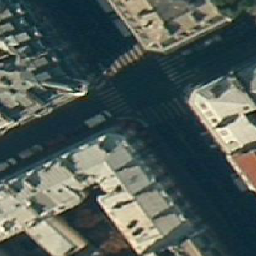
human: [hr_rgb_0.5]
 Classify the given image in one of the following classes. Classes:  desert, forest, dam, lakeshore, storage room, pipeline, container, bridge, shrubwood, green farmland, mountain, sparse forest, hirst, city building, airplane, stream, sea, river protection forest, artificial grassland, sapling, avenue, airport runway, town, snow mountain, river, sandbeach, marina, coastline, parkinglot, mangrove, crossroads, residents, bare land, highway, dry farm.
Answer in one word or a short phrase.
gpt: city building